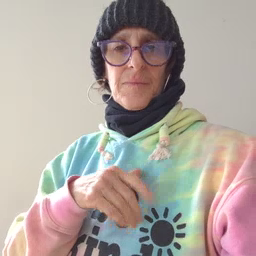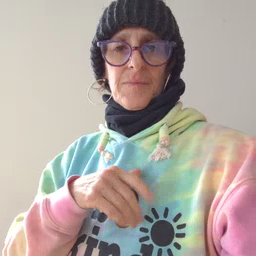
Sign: room